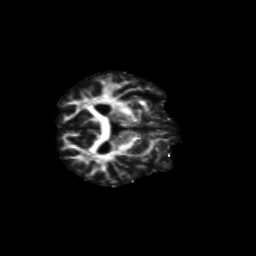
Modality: FA
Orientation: axial
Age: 69
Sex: male
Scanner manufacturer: siemens
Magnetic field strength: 3 T
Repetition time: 4.71 s
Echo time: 0.0906 s